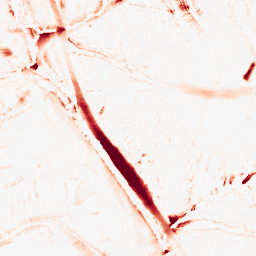
Category: morphological
Decomposition family: morphological_diamond
Decomposition parameters: operation: opening
radius: 10
Upsampling method: regularized
Upsampling parameters: scale: 4
lambda_reg: 0.001
Upsampling scale: 4